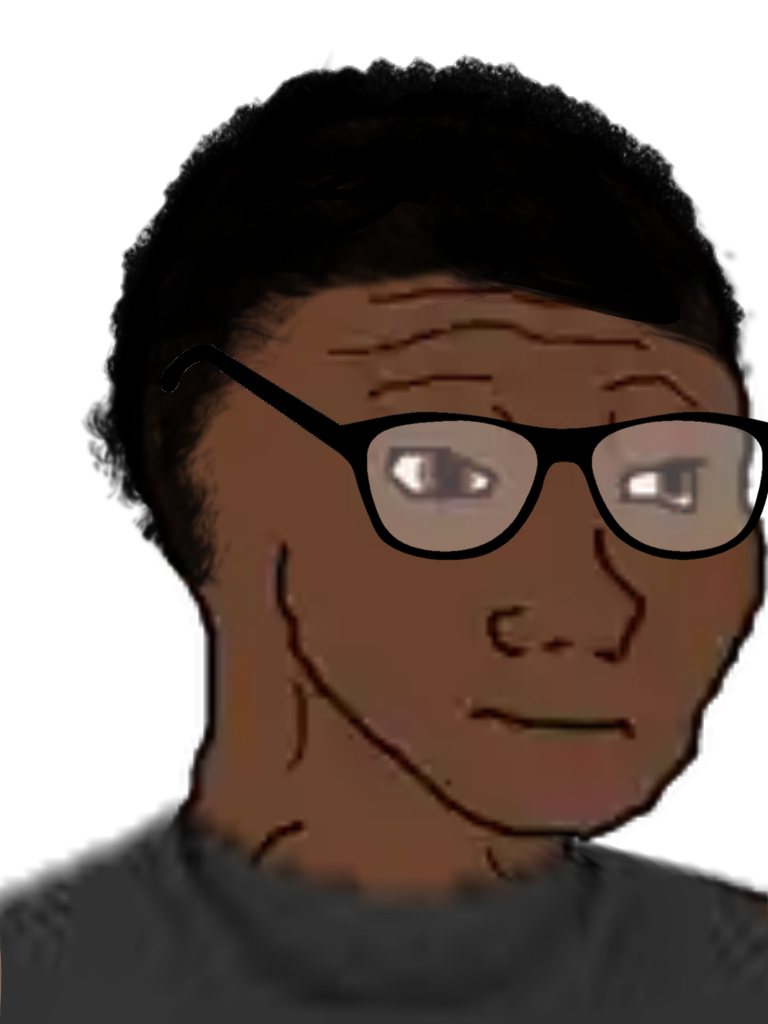
Label: 5_Blackjak